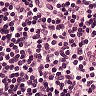
Metastatic tissue present: no